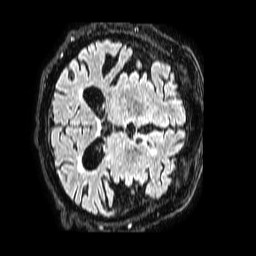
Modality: FLAIR
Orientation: axial
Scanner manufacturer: philips
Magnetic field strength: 1.5 T
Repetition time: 4.8 s
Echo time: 0.3 s